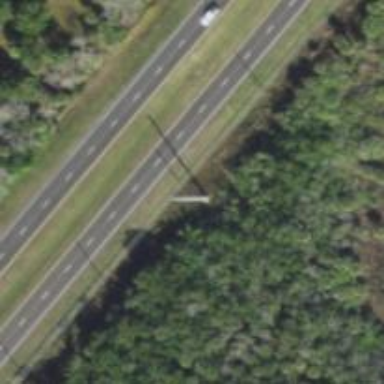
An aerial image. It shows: Power pole.